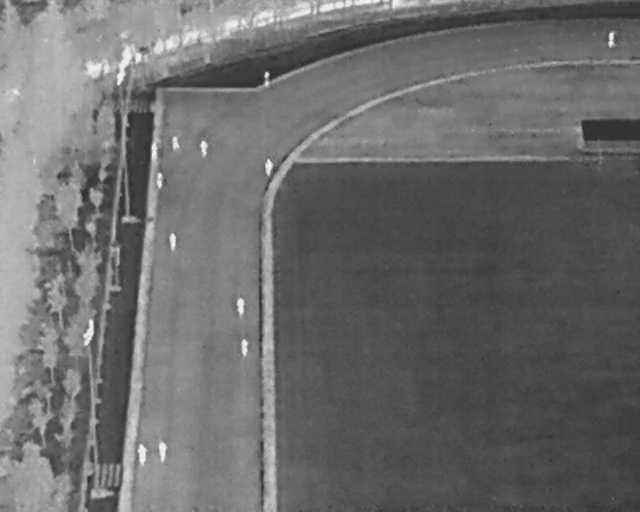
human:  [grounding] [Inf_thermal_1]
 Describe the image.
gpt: In the satellite image, there is  <ref>1 small person </ref> <box>[[40, 14, 43, 15, 2]]</box> located at top,  <ref>2 small person </ref> <box>[[22, 28, 25, 30, 2], [26, 26, 28, 28, 2]]</box> located at top left,  <ref>1 medium person </ref> <box>[[30, 28, 33, 30, 2]]</box> located at top,  <ref>2 medium person </ref> <box>[[40, 31, 43, 33, 2], [36, 66, 39, 68, 2]]</box> located at center,  <ref>1 small person </ref> <box>[[23, 34, 26, 36, 2]]</box> located at left,  <ref>1 medium person </ref> <box>[[25, 46, 28, 48, 2]]</box> located at left,  <ref>1 small person </ref> <box>[[36, 58, 39, 60, 2]]</box> located at center,  <ref>2 medium person </ref> <box>[[20, 87, 23, 89, 2], [23, 87, 27, 89, 2]]</box> located at bottom left,  <ref>1 medium person </ref> <box>[[94, 6, 97, 8, 2]]</box> located at top right.